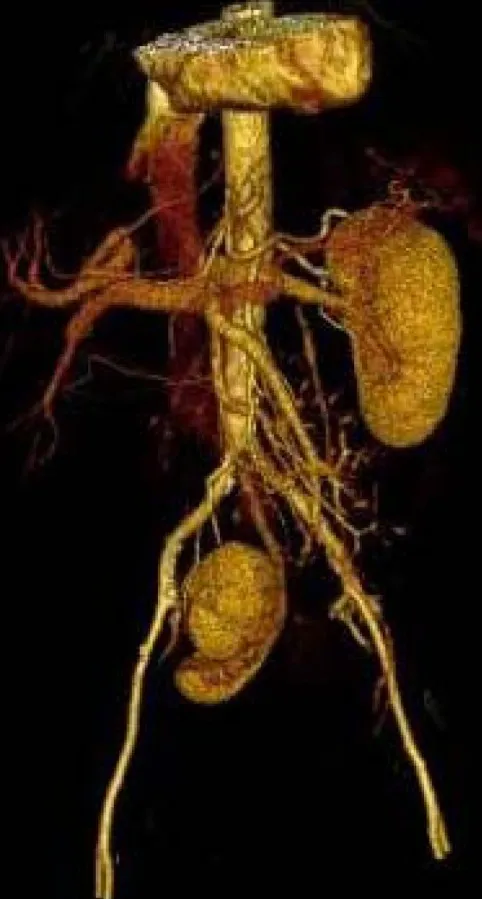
CT angiography of the abdomen and pelvis with 3D reconstruction displaying a single right renal artery originating from proximal right common iliac artery.
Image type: radiology (ct)